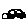
Label: car